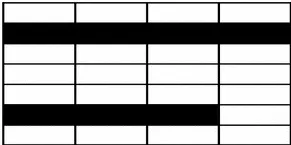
Amplification profiles of the coding regions for the toxins. A; Amplification profiles of encoding regions for the major clostridial toxins, located within the PaLoc.
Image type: chart (chart)